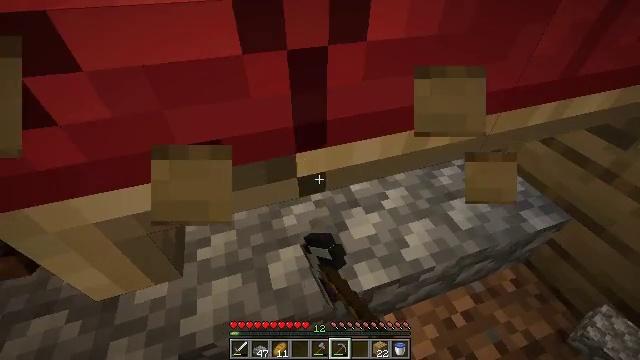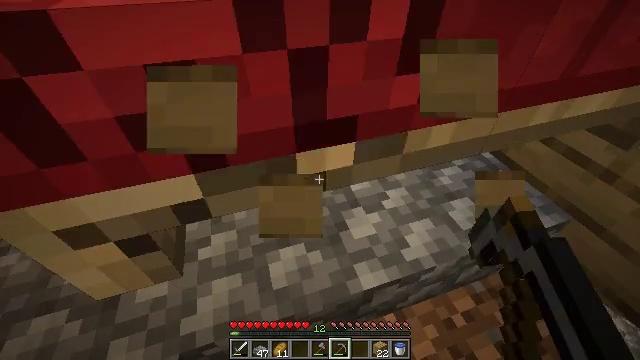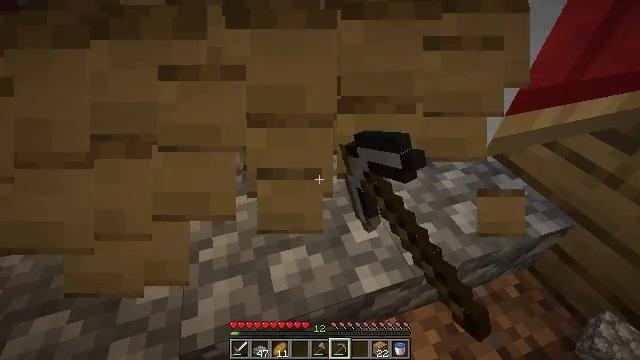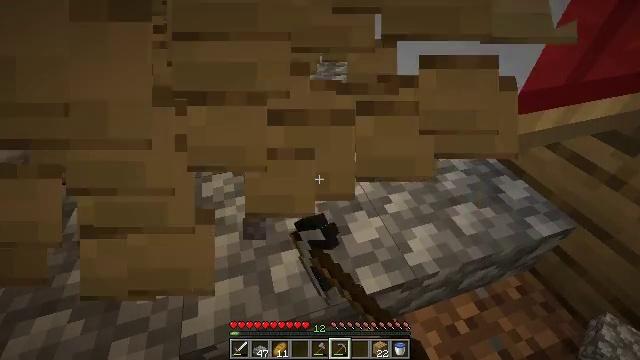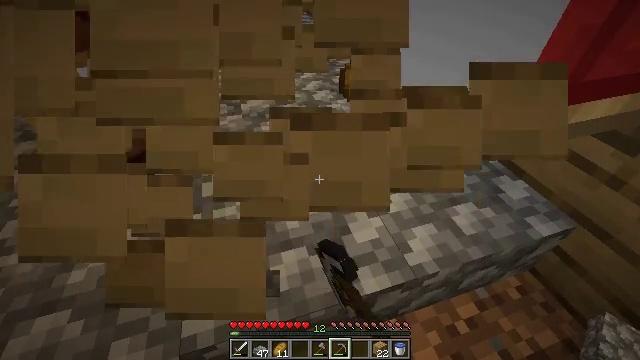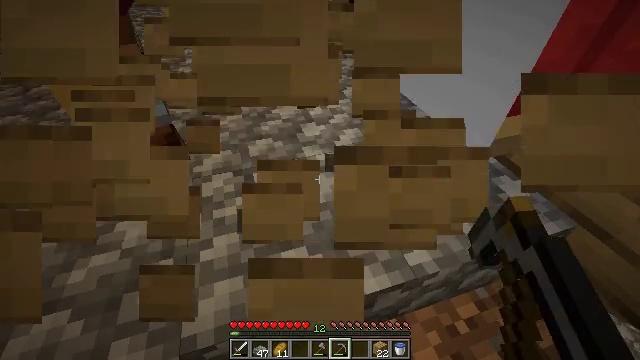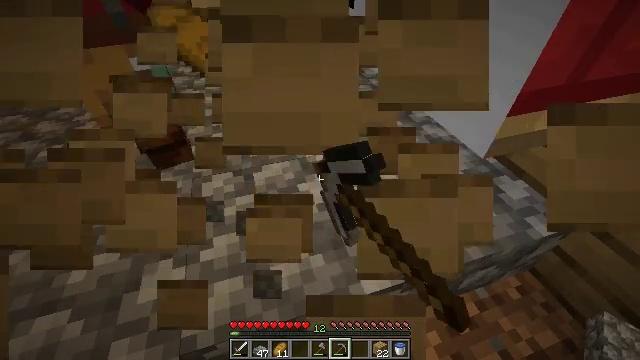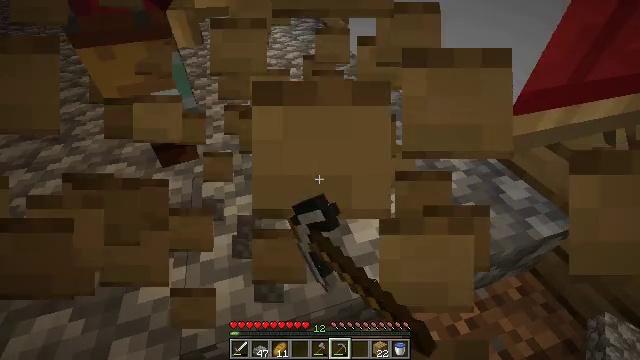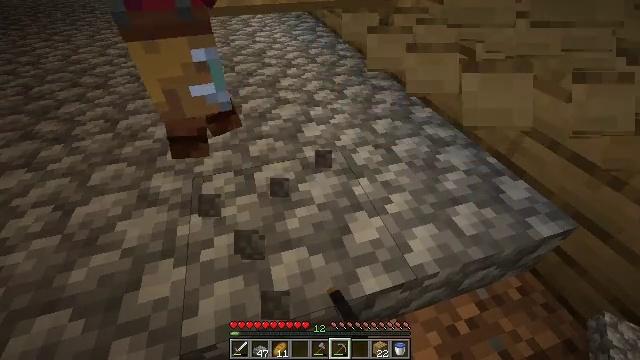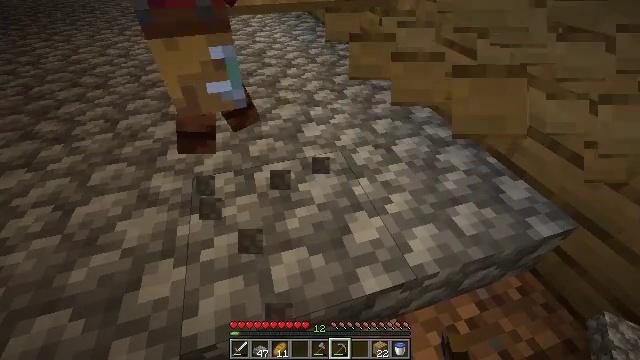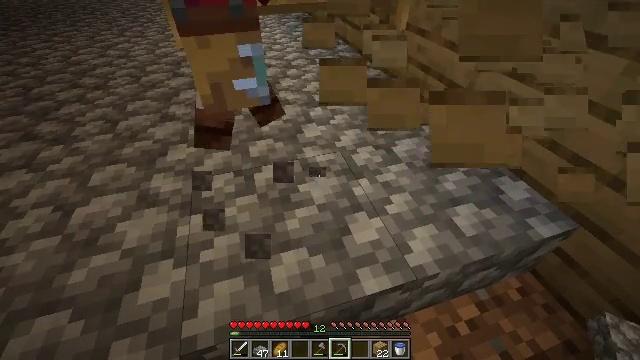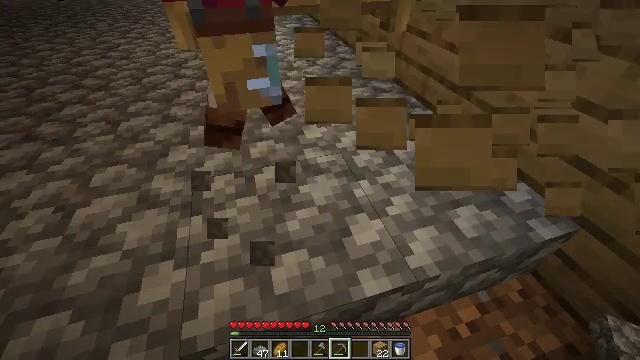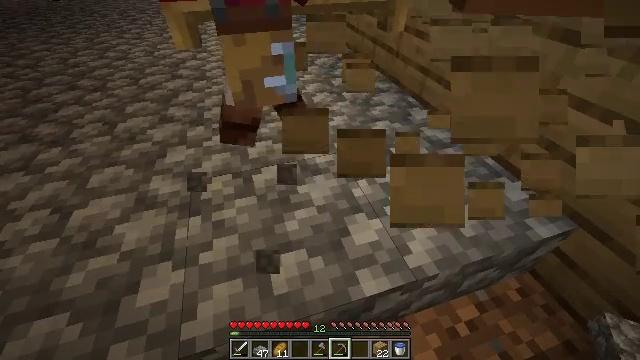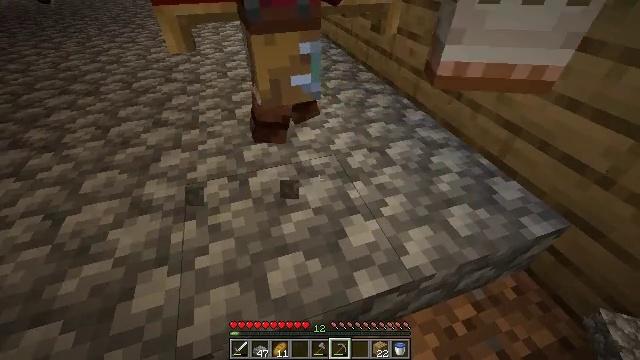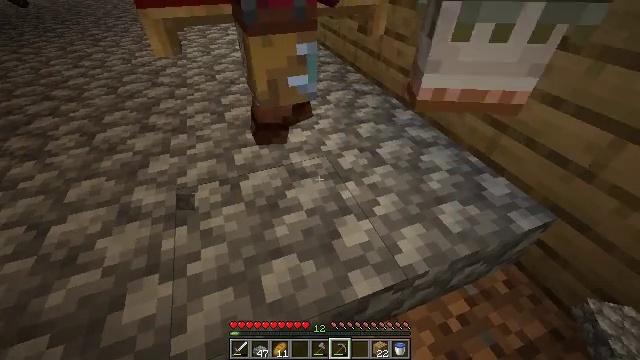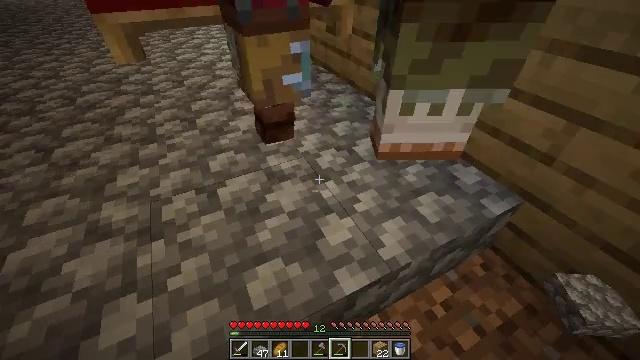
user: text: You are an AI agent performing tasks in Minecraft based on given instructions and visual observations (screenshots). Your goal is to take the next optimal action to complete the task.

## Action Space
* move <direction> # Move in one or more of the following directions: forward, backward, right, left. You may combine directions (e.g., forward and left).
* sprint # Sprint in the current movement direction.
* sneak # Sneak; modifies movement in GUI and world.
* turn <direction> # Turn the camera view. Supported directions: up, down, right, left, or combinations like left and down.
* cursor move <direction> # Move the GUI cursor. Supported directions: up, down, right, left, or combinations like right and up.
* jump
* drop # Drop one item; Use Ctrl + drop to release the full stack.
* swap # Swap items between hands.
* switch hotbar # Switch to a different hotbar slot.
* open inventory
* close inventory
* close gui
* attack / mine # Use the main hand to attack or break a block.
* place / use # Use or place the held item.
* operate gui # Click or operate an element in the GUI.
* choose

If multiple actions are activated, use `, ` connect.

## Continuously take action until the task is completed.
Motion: motion action
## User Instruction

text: Left click to break the red bed.
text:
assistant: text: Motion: attack / mine
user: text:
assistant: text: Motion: attack / mine
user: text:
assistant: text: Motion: attack / mine
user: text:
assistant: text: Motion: attack / mine
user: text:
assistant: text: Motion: attack / mine
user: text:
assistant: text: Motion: attack / mine
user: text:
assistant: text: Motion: attack / mine
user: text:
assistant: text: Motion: attack / mine
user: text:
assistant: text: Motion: attack / mine
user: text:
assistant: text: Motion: no_op
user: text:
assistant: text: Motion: no_op
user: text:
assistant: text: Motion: no_op
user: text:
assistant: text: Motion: turn right
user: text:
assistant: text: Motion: turn right
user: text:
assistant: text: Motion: turn right
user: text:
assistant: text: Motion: move forward, turn right
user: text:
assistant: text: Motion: move forward
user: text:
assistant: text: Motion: move forward
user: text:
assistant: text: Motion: move forward
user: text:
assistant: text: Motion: move forward
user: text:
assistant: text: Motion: move forward
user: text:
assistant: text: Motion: move forward
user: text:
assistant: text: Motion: no_op
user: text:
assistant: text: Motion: no_op
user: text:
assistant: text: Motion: no_op
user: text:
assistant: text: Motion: turn left
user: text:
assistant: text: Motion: turn left
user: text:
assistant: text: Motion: turn left
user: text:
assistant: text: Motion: turn left and up
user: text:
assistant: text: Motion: no_op